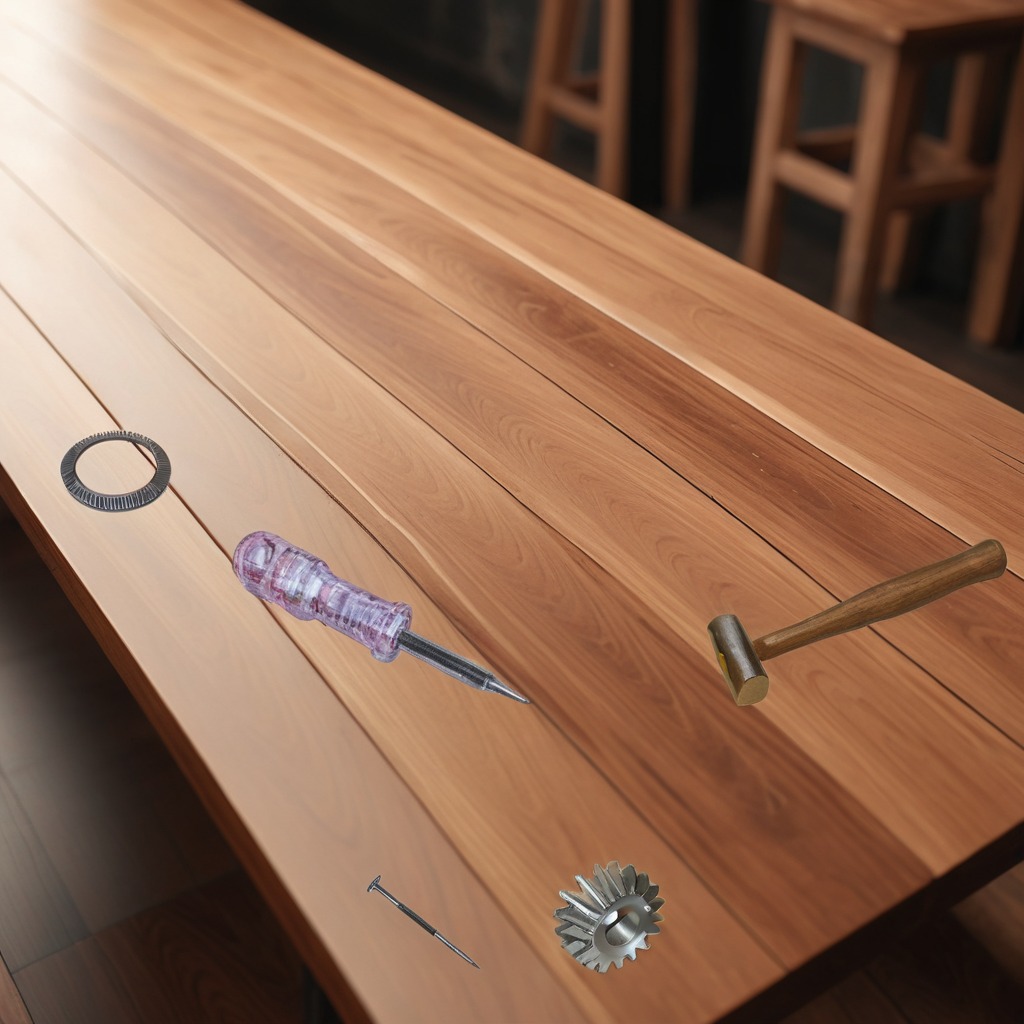
A steel gear with teeth, a flat metal washer, a hammer, an iron nail, and a screwdriver are lying on the wooden table.